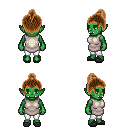
a pixel art fantasy rpg character, female body template, orc, green skin, white tunic, white pants, brown short topknot hairstyle, gray slippers, four views (front, back, left, right), 2x2 character sprite sheet, small pixel art, hard edges, no anti-aliasing